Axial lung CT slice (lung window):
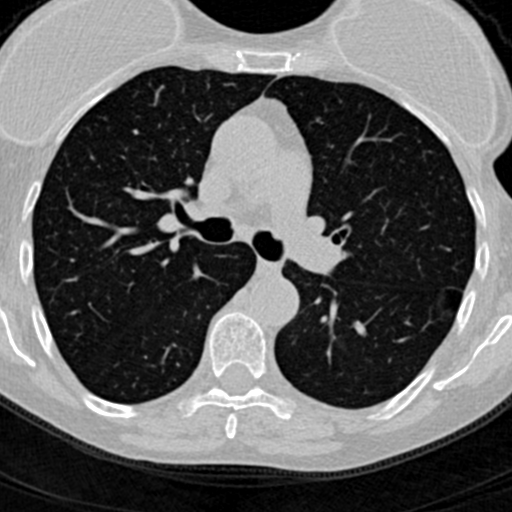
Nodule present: no